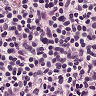
Metastatic tissue present: no